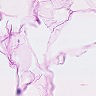
Metastatic tissue present: no